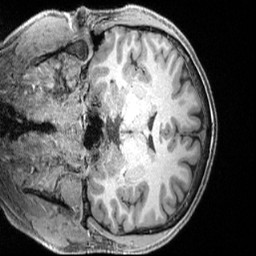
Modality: T1w
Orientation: coronal
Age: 31
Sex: male
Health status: healthy
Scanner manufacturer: siemens
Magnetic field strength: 3 T
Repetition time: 2.4 s
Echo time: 0.00222 s